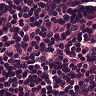
Metastatic tissue present: no